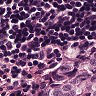
Metastatic tissue present: yes